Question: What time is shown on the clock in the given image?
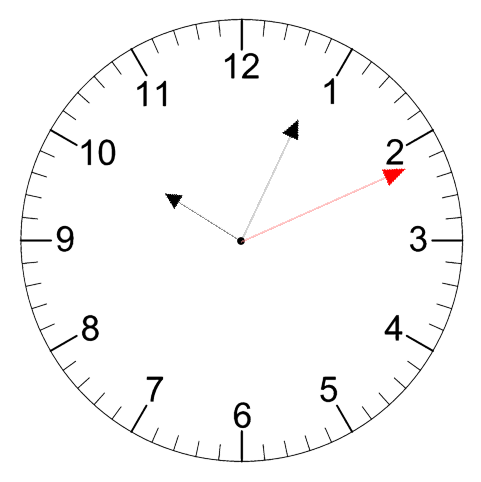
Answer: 10:04:11